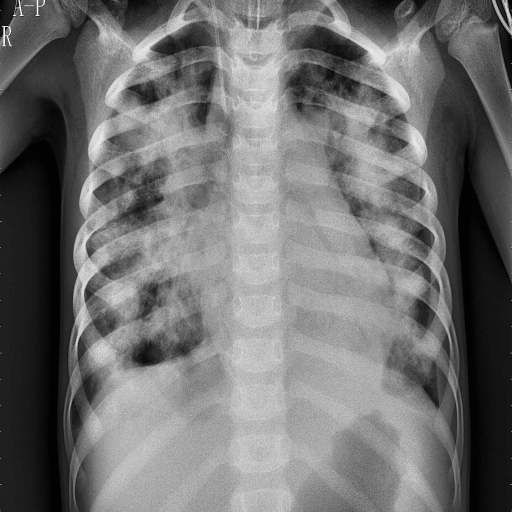
Finding: PNEUMONIA